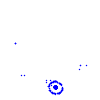
Particle: electron